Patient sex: F
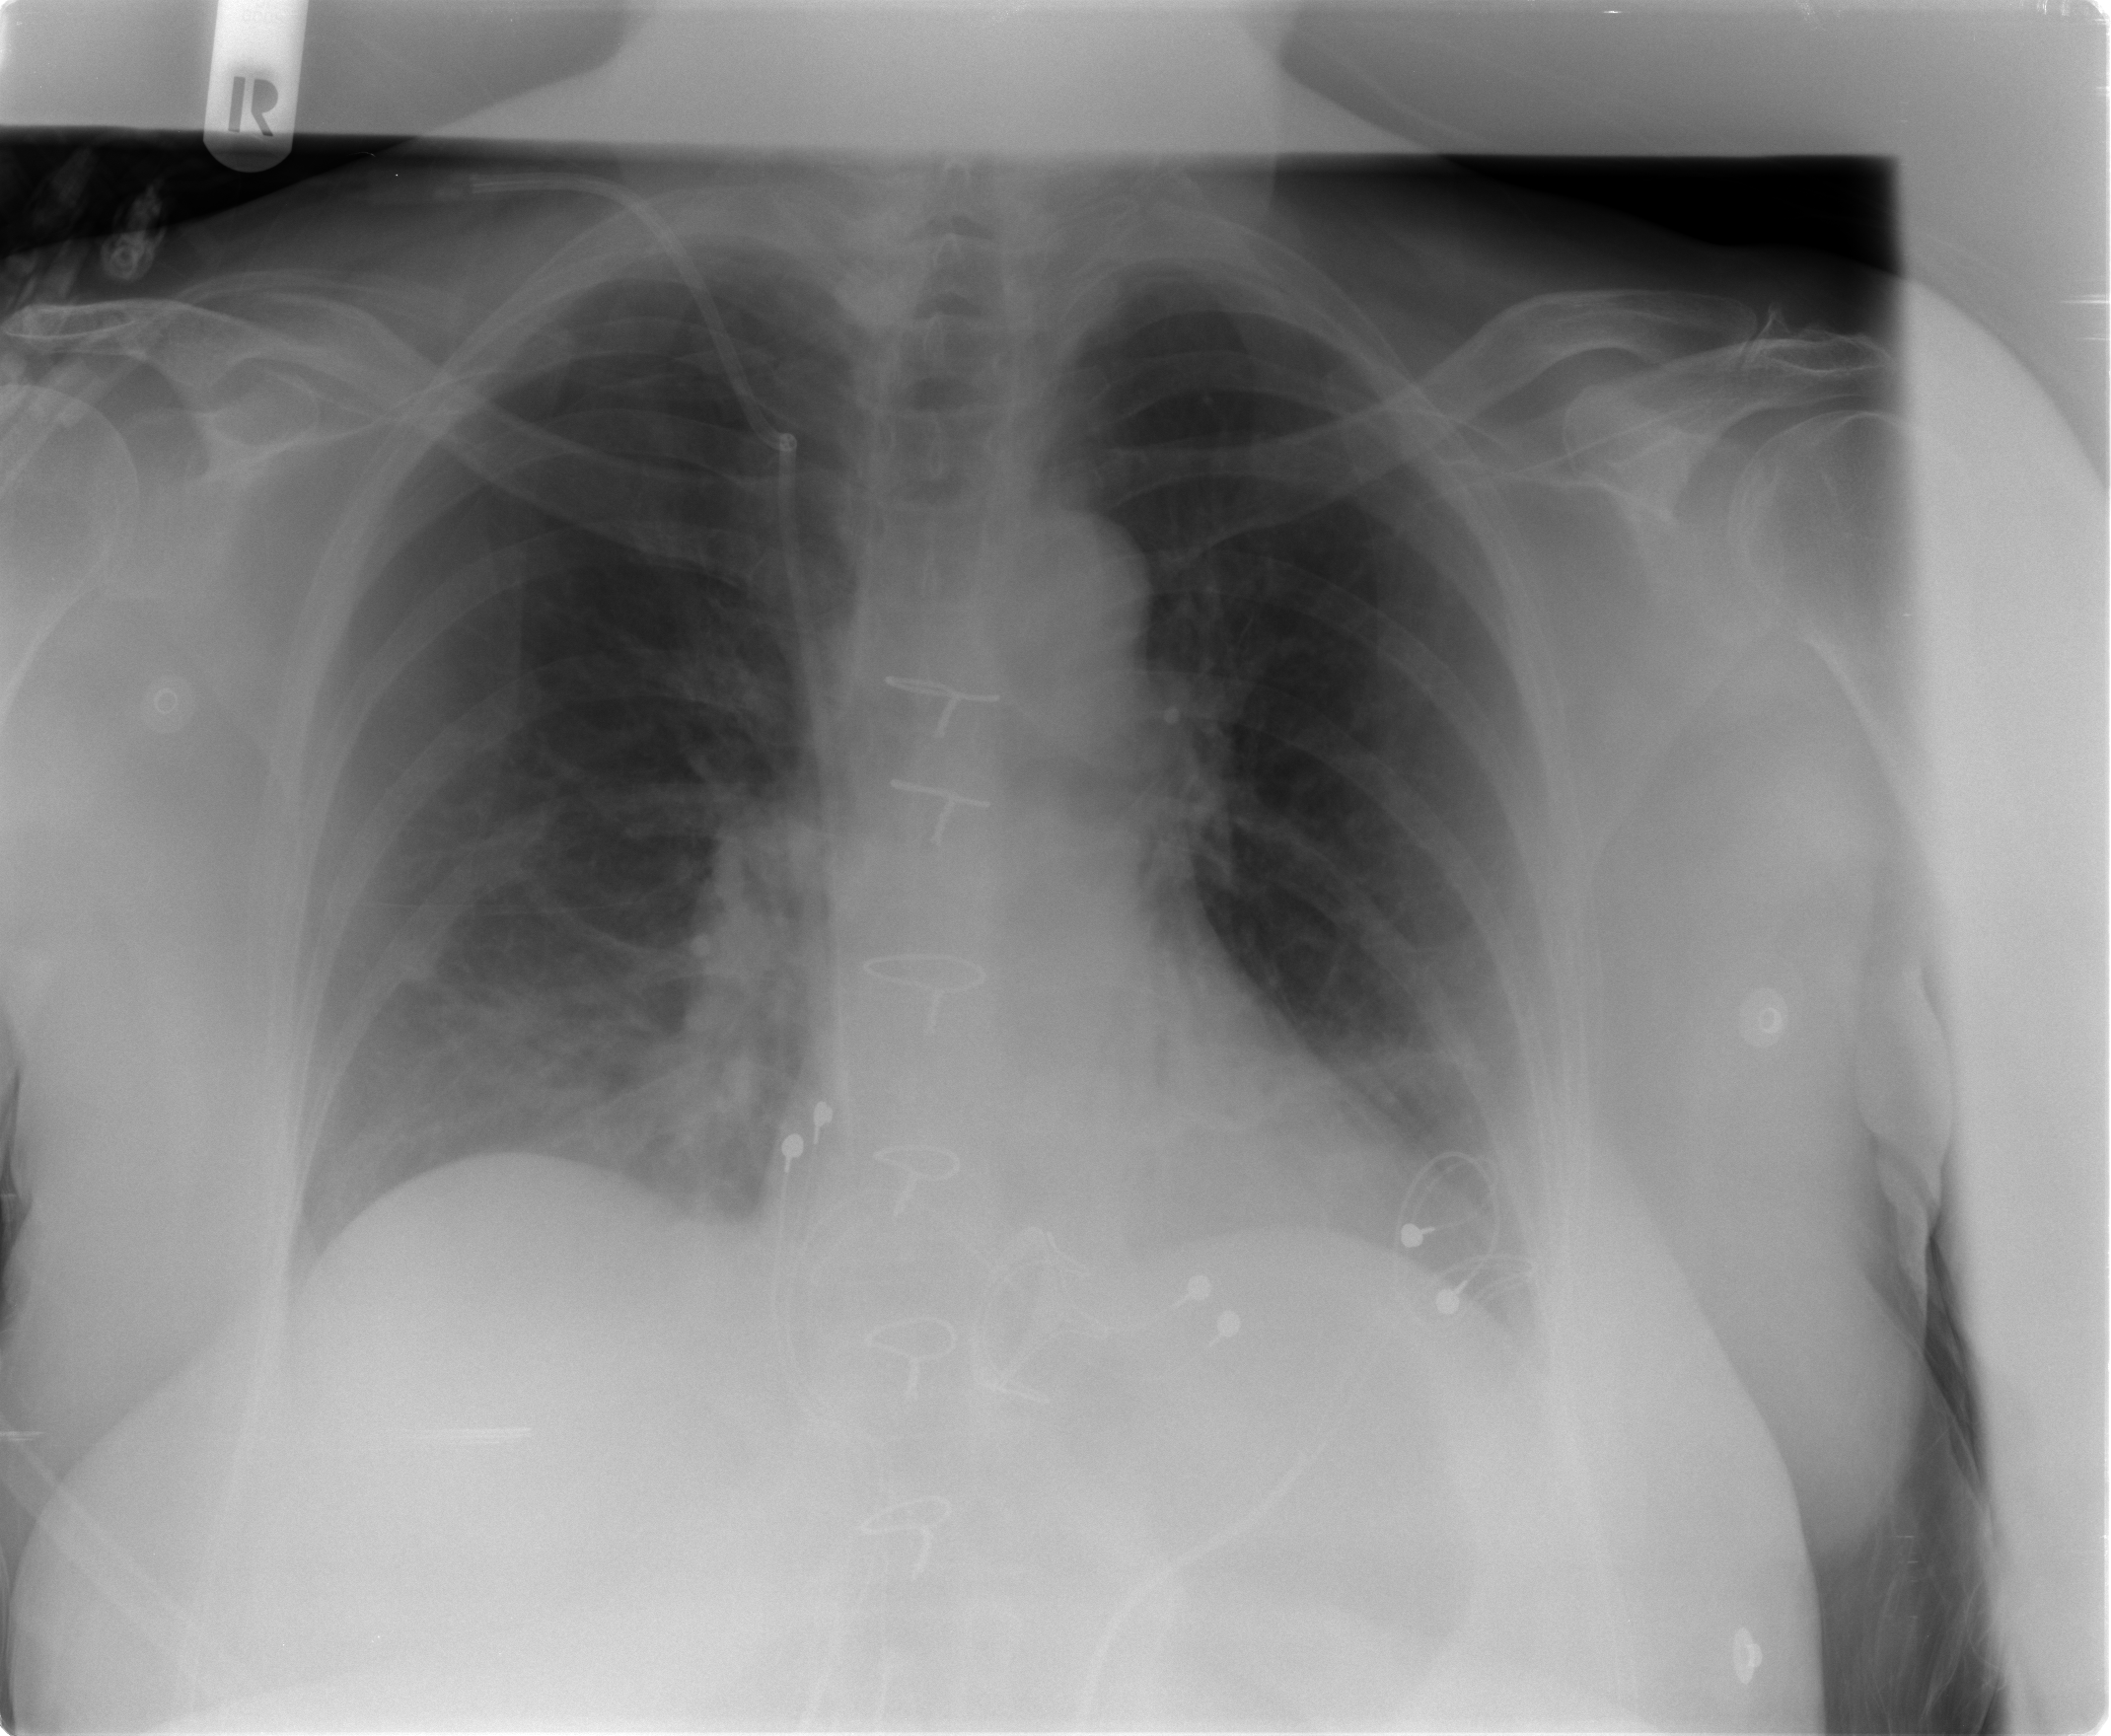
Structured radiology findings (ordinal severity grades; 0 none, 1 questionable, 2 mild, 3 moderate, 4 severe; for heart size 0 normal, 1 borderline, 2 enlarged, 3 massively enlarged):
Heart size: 0
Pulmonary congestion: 2
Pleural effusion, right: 0
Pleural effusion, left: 2
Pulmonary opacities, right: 0
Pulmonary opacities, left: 0
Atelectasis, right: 0
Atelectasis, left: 2